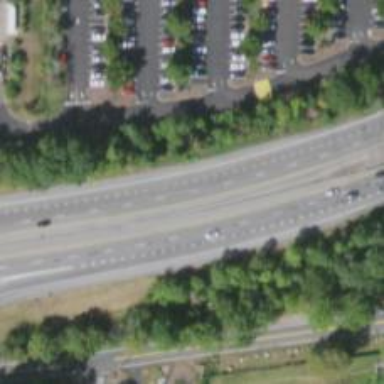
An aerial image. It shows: Primary highway that functions as expressway.